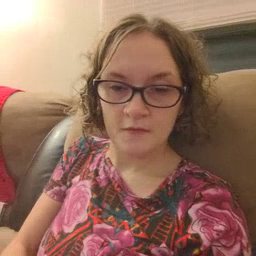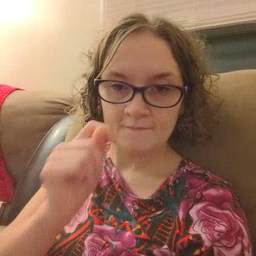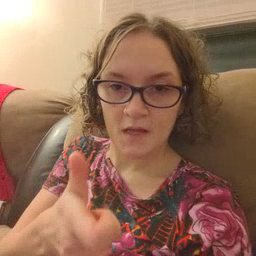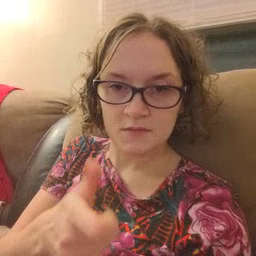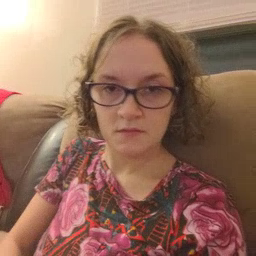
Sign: fast